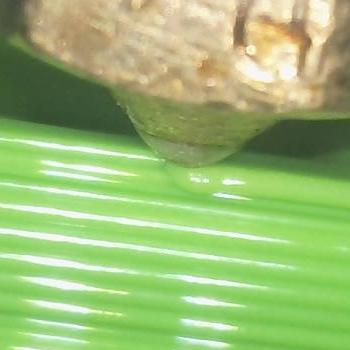
Flow rate: 178%